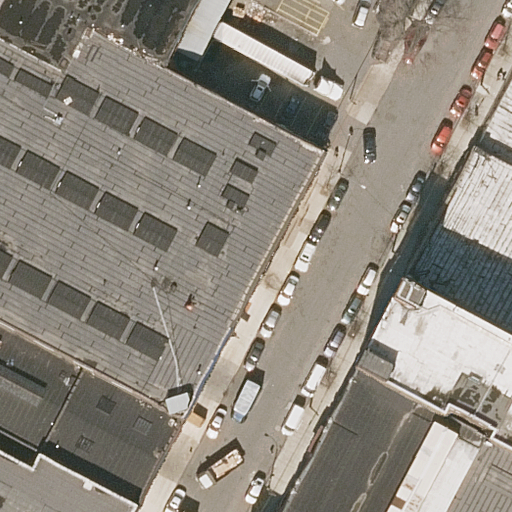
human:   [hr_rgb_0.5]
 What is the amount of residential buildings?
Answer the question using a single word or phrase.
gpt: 5

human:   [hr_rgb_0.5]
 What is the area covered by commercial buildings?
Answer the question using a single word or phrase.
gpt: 0m2

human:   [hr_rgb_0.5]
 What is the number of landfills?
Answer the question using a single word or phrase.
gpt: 0

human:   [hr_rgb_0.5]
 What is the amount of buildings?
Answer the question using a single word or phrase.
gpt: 5

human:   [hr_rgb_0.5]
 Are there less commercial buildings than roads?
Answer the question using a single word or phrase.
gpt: yes

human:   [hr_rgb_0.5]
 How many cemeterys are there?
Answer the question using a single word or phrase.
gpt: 0

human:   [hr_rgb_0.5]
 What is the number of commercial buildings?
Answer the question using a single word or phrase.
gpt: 0

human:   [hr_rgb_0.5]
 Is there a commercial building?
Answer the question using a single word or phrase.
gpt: no

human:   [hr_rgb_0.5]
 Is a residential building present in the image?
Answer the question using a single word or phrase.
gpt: yes

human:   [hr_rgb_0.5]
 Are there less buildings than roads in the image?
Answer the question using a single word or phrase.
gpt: no

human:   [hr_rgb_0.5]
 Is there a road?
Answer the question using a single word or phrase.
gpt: yes

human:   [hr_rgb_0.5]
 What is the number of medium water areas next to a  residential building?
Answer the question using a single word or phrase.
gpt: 0

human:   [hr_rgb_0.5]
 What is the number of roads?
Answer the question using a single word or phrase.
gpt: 1

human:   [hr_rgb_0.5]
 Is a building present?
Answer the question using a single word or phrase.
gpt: yes

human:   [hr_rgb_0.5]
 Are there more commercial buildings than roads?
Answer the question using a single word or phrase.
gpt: no

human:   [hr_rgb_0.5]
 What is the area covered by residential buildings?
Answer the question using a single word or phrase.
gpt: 2571m2

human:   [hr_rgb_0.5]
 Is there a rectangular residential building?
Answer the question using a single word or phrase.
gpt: yes

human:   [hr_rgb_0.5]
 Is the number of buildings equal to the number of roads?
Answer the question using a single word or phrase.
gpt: no

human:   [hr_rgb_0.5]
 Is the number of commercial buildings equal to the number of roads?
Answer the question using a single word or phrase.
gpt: no

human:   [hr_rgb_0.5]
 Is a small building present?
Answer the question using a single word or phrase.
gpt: no

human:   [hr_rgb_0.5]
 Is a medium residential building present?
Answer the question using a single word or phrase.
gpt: yes

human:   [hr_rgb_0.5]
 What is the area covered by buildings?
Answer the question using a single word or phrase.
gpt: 2571m2

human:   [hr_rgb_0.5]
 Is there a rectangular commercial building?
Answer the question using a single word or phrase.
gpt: no

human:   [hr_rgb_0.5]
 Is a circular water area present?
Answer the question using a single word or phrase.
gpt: no

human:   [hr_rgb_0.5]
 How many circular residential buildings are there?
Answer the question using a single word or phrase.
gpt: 0

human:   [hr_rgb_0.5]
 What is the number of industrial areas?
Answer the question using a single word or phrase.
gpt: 0

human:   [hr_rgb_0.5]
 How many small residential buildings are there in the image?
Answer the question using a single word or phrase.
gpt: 0

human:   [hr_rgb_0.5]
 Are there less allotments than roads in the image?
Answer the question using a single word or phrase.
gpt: yes

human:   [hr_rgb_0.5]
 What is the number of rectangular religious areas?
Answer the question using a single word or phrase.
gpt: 0

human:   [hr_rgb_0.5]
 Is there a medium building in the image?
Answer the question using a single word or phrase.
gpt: yes

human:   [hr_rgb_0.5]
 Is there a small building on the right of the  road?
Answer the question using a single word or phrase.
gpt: no

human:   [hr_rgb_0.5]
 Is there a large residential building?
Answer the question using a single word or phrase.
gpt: yes

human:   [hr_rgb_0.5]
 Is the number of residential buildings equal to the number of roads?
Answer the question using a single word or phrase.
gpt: no

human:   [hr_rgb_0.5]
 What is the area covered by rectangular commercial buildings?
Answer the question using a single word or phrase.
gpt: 0m2

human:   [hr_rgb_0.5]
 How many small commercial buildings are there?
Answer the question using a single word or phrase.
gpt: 0

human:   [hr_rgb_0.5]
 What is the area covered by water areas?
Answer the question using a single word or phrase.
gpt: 0m2

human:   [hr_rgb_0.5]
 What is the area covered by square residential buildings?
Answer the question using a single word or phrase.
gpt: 0m2

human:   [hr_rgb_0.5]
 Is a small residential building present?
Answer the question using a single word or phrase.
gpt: no

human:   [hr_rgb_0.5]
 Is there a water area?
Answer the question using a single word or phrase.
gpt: no

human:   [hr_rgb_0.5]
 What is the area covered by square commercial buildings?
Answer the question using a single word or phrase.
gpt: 0m2

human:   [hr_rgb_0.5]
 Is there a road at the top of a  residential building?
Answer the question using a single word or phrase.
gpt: no

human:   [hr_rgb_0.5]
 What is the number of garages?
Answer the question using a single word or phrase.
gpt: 0

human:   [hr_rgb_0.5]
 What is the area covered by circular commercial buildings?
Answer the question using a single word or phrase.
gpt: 0m2

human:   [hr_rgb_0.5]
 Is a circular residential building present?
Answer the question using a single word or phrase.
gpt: no

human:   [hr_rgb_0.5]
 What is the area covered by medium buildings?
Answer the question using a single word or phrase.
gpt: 1112m2

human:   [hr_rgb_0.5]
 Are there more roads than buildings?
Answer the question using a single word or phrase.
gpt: no

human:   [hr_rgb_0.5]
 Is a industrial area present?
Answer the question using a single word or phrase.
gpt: no

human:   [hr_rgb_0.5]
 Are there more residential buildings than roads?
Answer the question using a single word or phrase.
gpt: yes

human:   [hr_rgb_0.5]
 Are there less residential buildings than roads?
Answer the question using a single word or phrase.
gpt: no

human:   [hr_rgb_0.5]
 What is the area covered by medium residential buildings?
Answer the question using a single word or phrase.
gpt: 1112m2

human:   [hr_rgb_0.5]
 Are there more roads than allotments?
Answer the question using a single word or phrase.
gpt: yes

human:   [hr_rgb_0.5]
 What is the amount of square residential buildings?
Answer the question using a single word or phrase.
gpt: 0

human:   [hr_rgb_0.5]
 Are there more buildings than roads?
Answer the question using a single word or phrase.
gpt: yes

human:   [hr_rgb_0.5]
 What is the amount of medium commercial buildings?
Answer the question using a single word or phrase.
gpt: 0

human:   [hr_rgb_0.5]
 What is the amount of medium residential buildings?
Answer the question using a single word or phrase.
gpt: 3

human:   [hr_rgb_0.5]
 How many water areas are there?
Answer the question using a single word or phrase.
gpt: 0

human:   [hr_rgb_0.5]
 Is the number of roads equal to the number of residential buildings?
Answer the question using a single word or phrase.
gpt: no

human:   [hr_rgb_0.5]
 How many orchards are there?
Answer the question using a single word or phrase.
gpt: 0

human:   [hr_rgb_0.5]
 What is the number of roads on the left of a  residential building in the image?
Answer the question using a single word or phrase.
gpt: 0

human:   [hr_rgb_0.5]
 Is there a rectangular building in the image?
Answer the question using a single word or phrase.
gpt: yes

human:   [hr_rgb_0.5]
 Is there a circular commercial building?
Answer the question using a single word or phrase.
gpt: no

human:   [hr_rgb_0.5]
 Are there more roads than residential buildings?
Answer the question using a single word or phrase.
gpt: no

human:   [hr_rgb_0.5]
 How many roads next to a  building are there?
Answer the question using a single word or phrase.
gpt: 1

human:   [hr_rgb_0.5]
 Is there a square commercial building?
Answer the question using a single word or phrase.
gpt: no